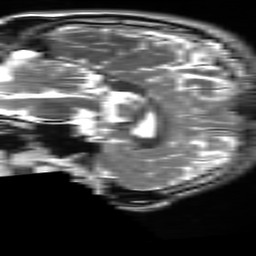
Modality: T2w
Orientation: sagittal
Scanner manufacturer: ge
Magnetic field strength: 3 T
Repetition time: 6.255 s
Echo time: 0.1014 s